Question: I have fatched the data to Collection variable, but I am not sure what should I do next. How to use this data and to fill the template with it? Here is my code from the render function inside the View.
'''
Collection.url = "../data";
Collection.fetch();
var compiled = _.template(self.data);
self.$el.prepend(compiled(/*MY JSON SHOULD GO HERE*/));
'''
I am a newbie to backbone, so every help is appreaciated.
Here is a Collection definition:
'''
var MainCollection = Backbone.Collection.extend({
model: MainModel,
//localStorage: new Backbone.LocalStorage("kitchen"),
initialize: function (models,options) { }
}), Collection = new MainCollection;
'''
Here is a log of Collection and Collection coverted to JSON:

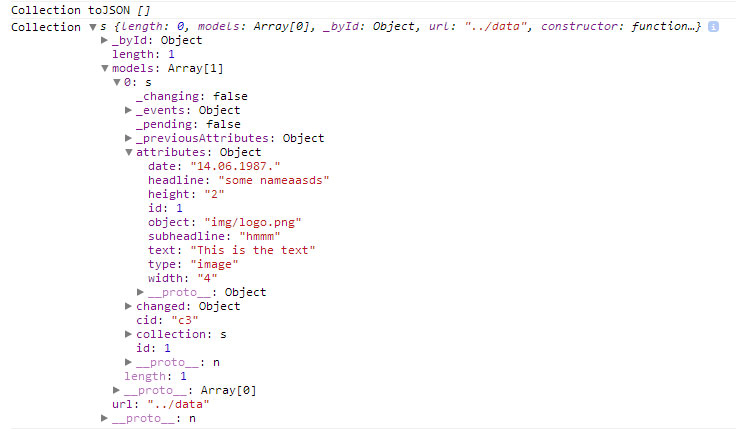
Answer: Assuming Collection is your collection's name (that's pretty confusing I have to say), <URL> is what you're looking for:
'''
self.$el.prepend(compiled(Collection.toJSON()));
'''
Don't forget you're fetching the data asynchronously. So when you're evaluating your template, the data hasn't come back yet, and your collection's still empty. Listen to the end of the request ('sync' event I think) or some other events so you know when the collection's populated OR use the success option of the fetch method to specify a callback :)
As for your logs. When you log an object, it will be automatically updated until you check the details. So you logged it while it was empty, but checked it after it was populated (a few ms afterwards).